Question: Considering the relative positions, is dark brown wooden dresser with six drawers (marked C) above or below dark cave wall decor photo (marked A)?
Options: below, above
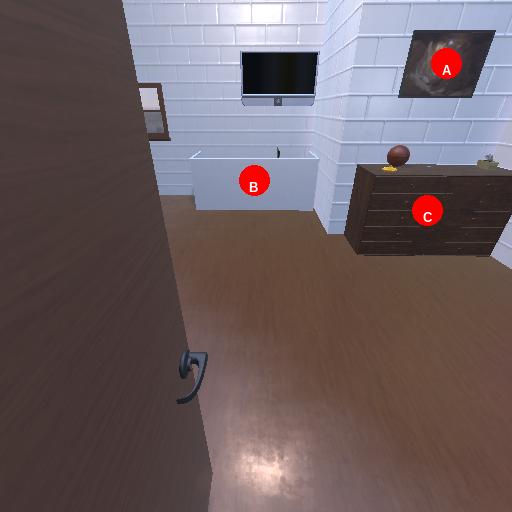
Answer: below